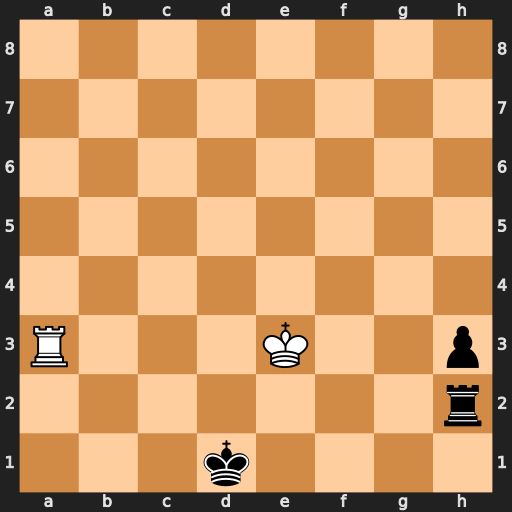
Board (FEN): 8/8/8/8/8/R3K2p/7r/3k4
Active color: w
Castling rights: -
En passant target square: -
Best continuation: Ra1+ Kc2 Ra2+ Kc3 Rxh2